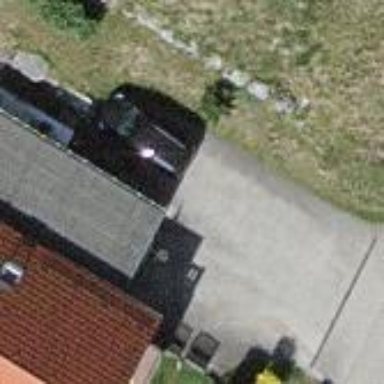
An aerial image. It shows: Garage.